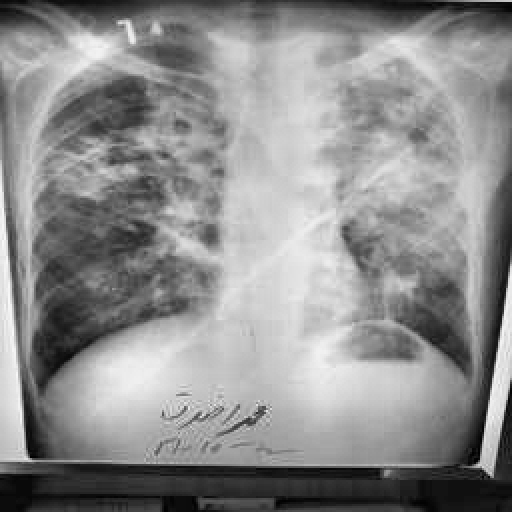
Finding: TUBERCULOSIS